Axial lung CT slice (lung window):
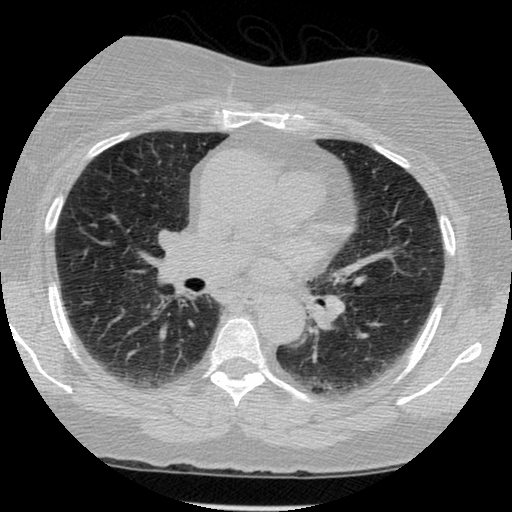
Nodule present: no